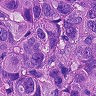
Metastatic tissue present: yes